Interaction volume radius: 10 \u00c5
Interaction volume height: 35 \u00c5
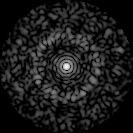
Disorder parameter: 0.8302